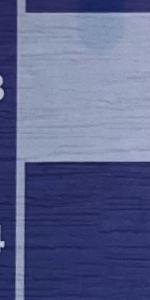
Label: Empty